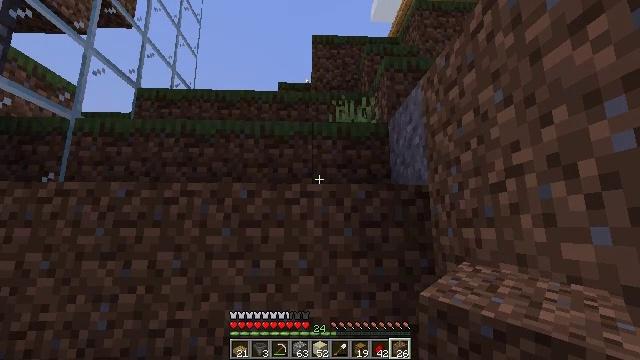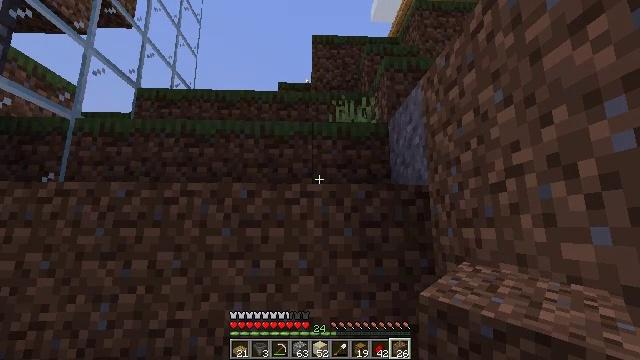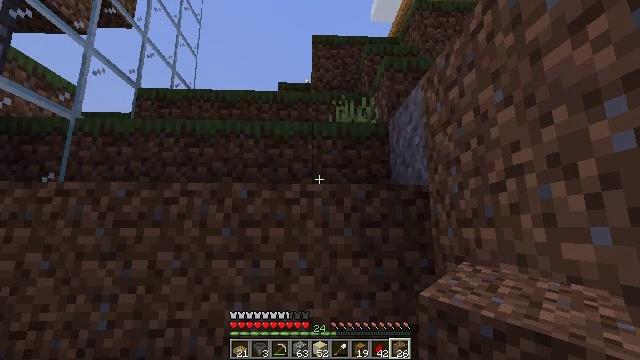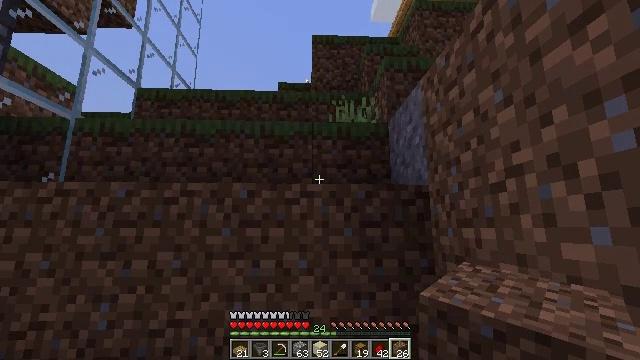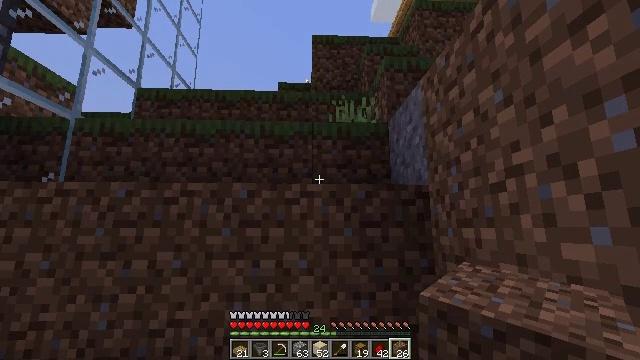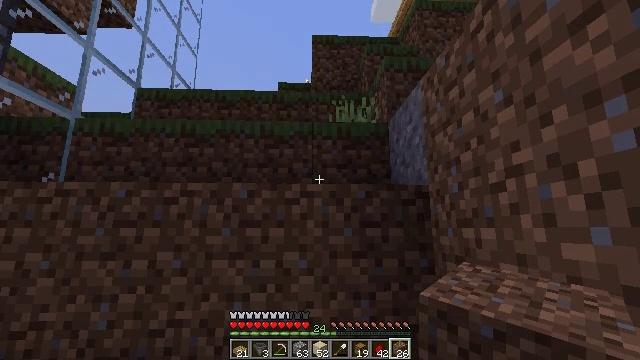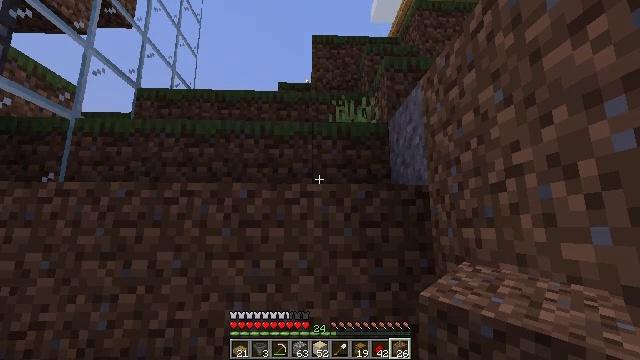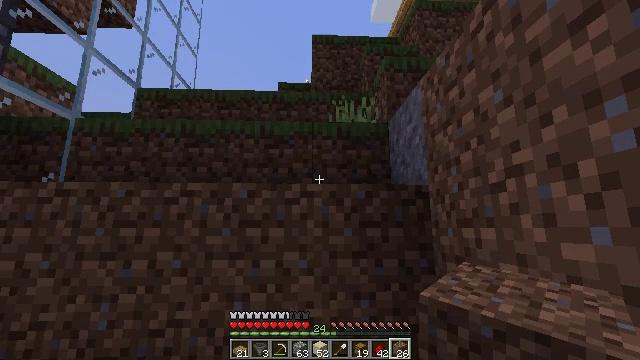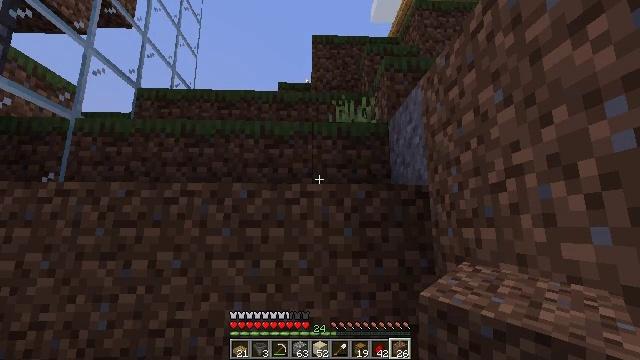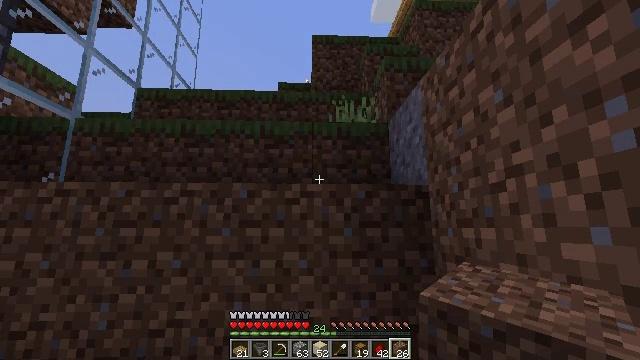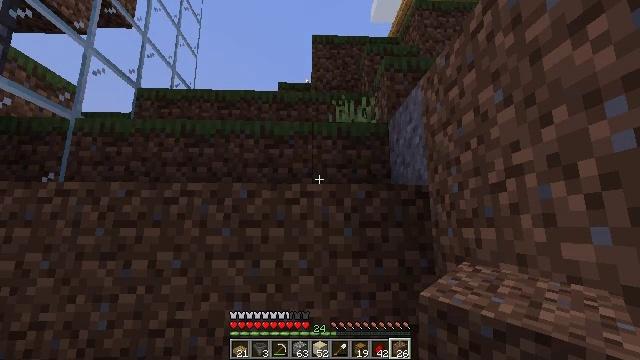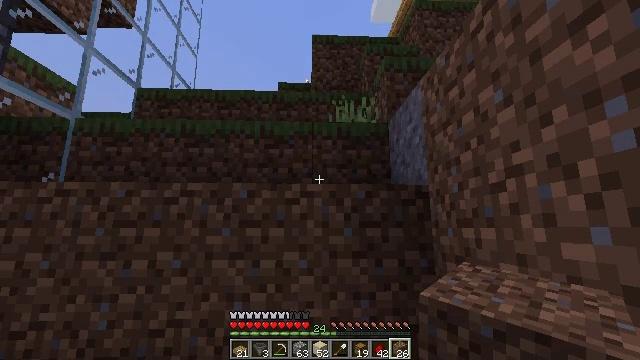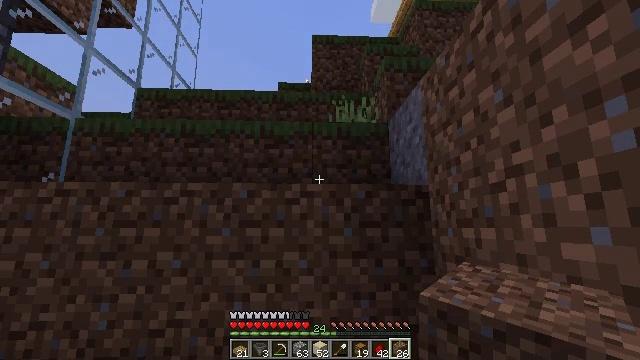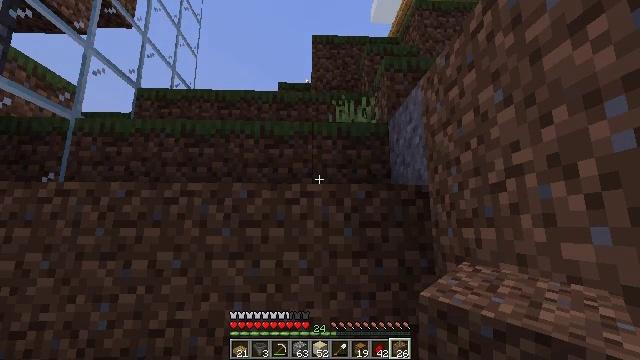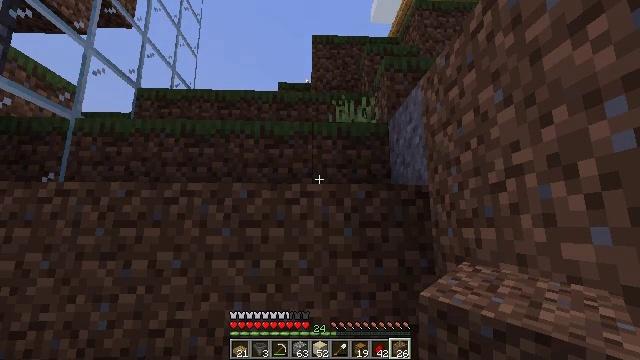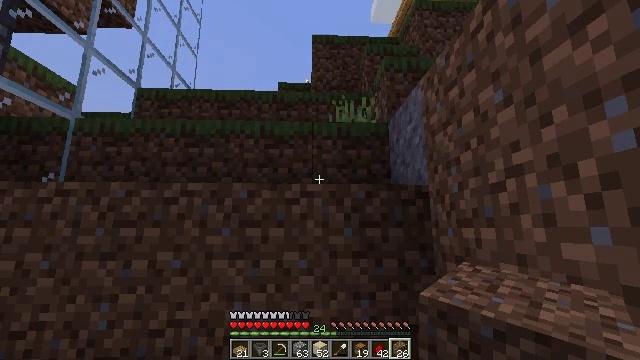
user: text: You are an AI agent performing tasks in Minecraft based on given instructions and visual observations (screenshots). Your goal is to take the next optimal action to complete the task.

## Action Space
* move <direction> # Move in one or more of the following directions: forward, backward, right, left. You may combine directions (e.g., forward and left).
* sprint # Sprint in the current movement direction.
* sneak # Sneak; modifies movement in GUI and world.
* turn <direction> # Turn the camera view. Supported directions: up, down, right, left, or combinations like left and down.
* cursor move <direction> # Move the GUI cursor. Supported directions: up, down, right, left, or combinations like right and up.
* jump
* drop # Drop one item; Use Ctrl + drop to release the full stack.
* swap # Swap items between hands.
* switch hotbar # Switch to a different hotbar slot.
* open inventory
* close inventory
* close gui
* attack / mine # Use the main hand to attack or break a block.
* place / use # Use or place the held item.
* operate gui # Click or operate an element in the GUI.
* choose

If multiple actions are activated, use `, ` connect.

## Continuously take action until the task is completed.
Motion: motion action
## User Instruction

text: Break the gravel block.
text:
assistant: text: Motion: no_op
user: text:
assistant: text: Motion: no_op
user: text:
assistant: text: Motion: no_op
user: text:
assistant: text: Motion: no_op
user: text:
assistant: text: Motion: no_op
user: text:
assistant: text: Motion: no_op
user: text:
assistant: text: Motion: no_op
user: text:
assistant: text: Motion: no_op
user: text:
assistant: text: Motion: no_op
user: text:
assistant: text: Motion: no_op
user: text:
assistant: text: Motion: no_op
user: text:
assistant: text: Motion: no_op
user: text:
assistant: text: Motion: no_op
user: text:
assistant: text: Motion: no_op
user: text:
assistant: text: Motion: no_op
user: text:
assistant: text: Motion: no_op
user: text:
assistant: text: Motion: no_op
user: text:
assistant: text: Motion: no_op
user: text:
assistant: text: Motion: no_op
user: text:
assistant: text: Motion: no_op
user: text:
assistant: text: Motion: no_op
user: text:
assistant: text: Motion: no_op
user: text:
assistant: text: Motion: no_op
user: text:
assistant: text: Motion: no_op
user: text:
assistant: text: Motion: no_op
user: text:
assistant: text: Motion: no_op
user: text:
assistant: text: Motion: no_op
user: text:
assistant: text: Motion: no_op
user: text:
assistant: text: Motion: no_op
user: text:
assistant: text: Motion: no_op